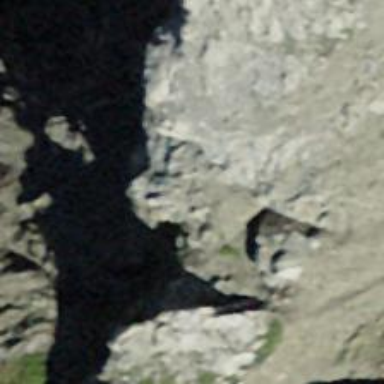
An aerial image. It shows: Natural cliff.